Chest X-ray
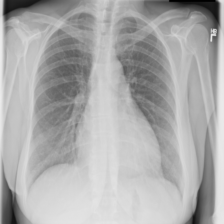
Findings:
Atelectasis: negative
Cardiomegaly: negative
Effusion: negative
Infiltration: negative
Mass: negative
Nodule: negative
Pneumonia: negative
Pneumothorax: negative
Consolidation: negative
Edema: negative
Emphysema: negative
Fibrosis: negative
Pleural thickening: negative
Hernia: negative